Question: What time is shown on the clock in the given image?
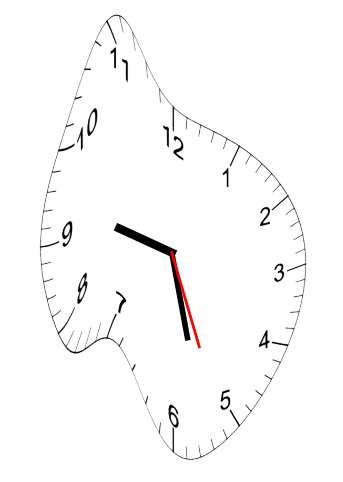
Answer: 09:27:26